Question: I'd like to display multiple images on my page with the following requirements :
- they all fit in height- they are all on a single line, crop on width if necessary- a reflection would be nice

I had it working using 'background-image', and the following structure:
'''
<!-- row images -->
<div class="row-fluid">
<div class="span12" id="cover_pictures">
<div class="images1">
<div class="images2" style="background-image: url('http://i.imgur.com/OEy0D1X.jpg');"></div>
<div class="images2" style="background-image: url('http://i.imgur.com/OEy0D1X.jpg');"></div>
<div class="images2" style="background-image: url('http://i.imgur.com/OEy0D1X.jpg');"></div>
<div class="images2" style="background-image: url('http://i.imgur.com/OEy0D1X.jpg');"></div>
<div class="images2" style="background-image: url('http://i.imgur.com/OEy0D1X.jpg');"></div>
<div class="clearfix"></div>
</div> </div>
</div>
<!-- row for reflections, php generated -->
<div class="row-fluid">
<div class="span12 hidden-phone" id="cover_reflections">
<div class="images1">
<div class="images2" style="background-image: url('http://myserver/reflect.php?http://i.imgur.com/OEy0D1X.jpg');"></div>
<div class="images2" style="background-image: url('http://myserver/reflect.php?http://i.imgur.com/OEy0D1X.jpg');"></div>
<div class="images2" style="background-image: url('http://myserver/reflect.php?http://i.imgur.com/OEy0D1X.jpg');"></div>
<div class="images2" style="background-image: url('http://myserver/reflect.php?http://i.imgur.com/OEy0D1X.jpg');"></div>
<div class="images2" style="background-image: url('http://myserver/reflect.php?http://i.imgur.com/OEy0D1X.jpg');"></div>
<div class="clearfix"></div>
</div>
</div>
</div>
'''
And the following CSS :
'''
#cover_pictures .images1 {
height:350px;
}
#cover_reflections .images1 {
height:100px;
}
.images1 {
width:100%;
}
.images2 {
/* top for reflections, doesnt matter for pictures*/
background-position:center top;
background-repeat:no-repeat;
background-size:auto 100%;
float:left;
height:100%;
overflow: hidden;
margin:0px 0%;
}
'''
Using this JS to resize '.images2' divs :
'''
var l = dataJson.length; // number of images
var margTot = 5; // 5% of the space for margins
$(".images2").css("margin-left", margTot / 2 / l + "%");
$(".images2").css("margin-right", margTot / 2 / l + "%");
$(".images2").css("width", (100 - margTot)/l + "%");
'''
The issue is : loading reflections from PHP is super slow, generates too big images, so I want to use Reflection.js. This script only works on '<img />', not with 'background-image', but I can't seem to make the same layout with '<img />' elements. Images are distorted, if not they only fit in width, etc etc.
I am not an expert in html/css so it may seem easy for some of you, but please be sure that any answer would be greatly appreciated ! And if you have need more details ask freely I may have forgot some.
If I can make it work easily I plan to release it on GitHub as a jQuery plugin.
EDIT: the list of images is populated with a JSON API, giving me URLs and sizes of images. I can't resize the images on the server because the number of images on a webpage varies.
EDIT: to future readers : I wanted to reward both great answers on this question so I did the following
- I granted the bounty to Troy Alfrod for his very detailled and good looking answer- I validated the solution of Vals for its simplicity of set up
For my own scenario I decided to go with the easiest answer for now because of a very short delay to implement and test. Here is what I did :
- both '#cover_pictures > .images2' and '#cover_reflections > .images2' contain the same divs with identical 'background-image', and same style (no more 'reflect.php')- added 'transform: scaleY(-1);' (and equivalents for other browsers) to '#cover_reflections > .images2' - constrained the size of '#cover_reflections' to '100px'- added the '.mask' div Vals suggested.
It works very well, except in IE7-8 because it doesn't support 'background-size' property. So I added a backend in php to send every image at the correct height (with cache support, etc). That wasn't part of the plan but I had to. The height required is retrieved as such 'var height = $('#cover_pictures .images1').height();'
Hope it'll help someone else !!
I'll publish here the link to the jQuery plug-in when set up.
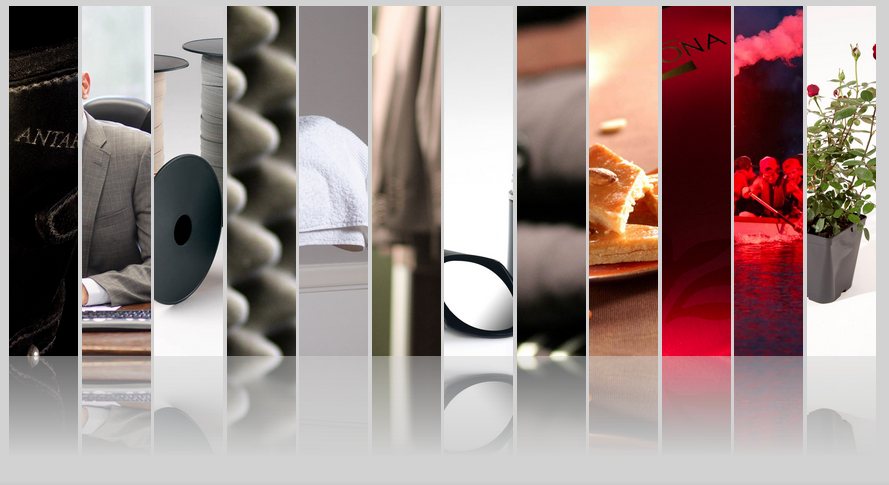
Answer: I have made a demo for you, with a simplified layout, but I think that the idea is ok:
the HTML is:
'''
<div class="row-fluid">
<div class="span12" id="cover_pictures">
<div class="images1">
<div class="images2" id="img1"></div>
<div class="images2" id="img2"></div>
<div class="clearfix"></div>
</div> </div>
</div>
<div class="row-fluid">
<div class="span12" id="cover_reflections">
<div class="ref1">
<div class="ref2" id="img1"></div>
<div class="ref2" id="img2"></div>
<div class="mask"></div>
</div> </div>
</div>
'''
Not very much different from whar!t you already had.
I have added a mask div in the row of the reflections, to make the shadowed effect.
The CSS is
'''
#cover_pictures .images1 {
height:350px;
}
#cover_reflections .ref1 {
height:100px;
}
.images1, .ref1 {
width:100%;
}
#img1 {
width: 200px;
background-image: url(http://placekitten.com/200/300);
}
#img2 {
width: 250px;
background-image: url('http://placekitten.com/250/300');
}
.images2, .ref2 {
background-repeat:no-repeat;
float:left;
height:100%;
overflow: hidden;
margin:0px 0%;
}
.images2 {
background-position:center top;
background-size:auto 100%;
}
.ref2 {
background-position:center bottom;
}
#cover_reflections .ref1 {
-webkit-transform: scaleY(-0.9);
}
.mask {
position: absolute;
width: 100%;
height: 100%;
background-image: -webkit-gradient( linear, center bottom, center top, color-stop(0.1, rgba(255, 255, 255, 0.2)), color-stop(0.95, rgba(255, 255, 255, 0.9)));
}
'''
It is pretty much the same; I have changed the background images from the HTML to the CSS.
The key is the scaleY negative for the reflections (following bwoebi idea). I put a little less than 1, to look more like a reflection, but it's up to you.
Some properties have to change for this to work ok, for instance the position has to be bottom.
And finally, use the mask div scaled to cover all the ref1 div, with a gradient going from transparent to white.
I have not included the JavaScript, and fixed the dimensions by hand, but you can do that as you already did.
## demo
Editing: added transparency and some bluriness (only available in webkit). Added one div to check the transparency.
<URL>
the changes are here
'''
#cover_reflections .ref1 {
-webkit-transform: scaleY(-1);
opacity: 0.65;
-webkit-filter: blur(1px);
}
'''
I think that the problem that you say caused by a dimension change is related to the previous scaleY(-0.9), I think that now is behaving ok. About it being responsive, it's just that I haven't included your Javascript in my code, since I don't think this is the point, but it should work ok without problems